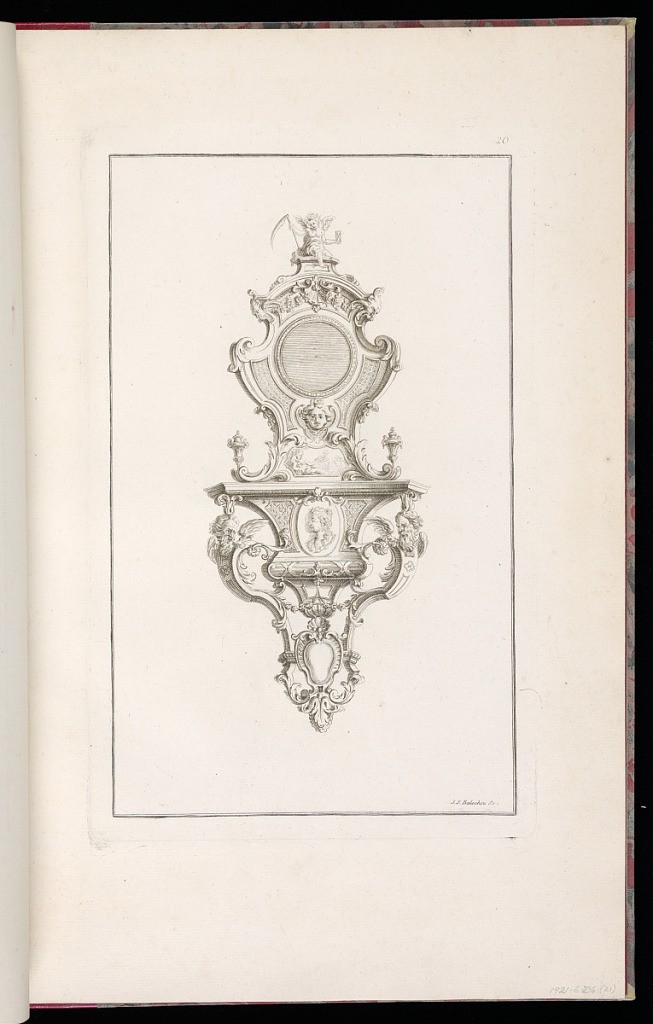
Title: Design for a Cartel Clock Case
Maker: Thomas Lainé, French, 1682 – 1739
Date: late 18th century
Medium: Etching on laid paper
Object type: Print
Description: A printed sheet from a series of thirty designs for moldings, carved frames, doors, chimneys, and liturgical objects. A design for a cartel or wall clock case decorated with allegorical and mythological figures and mascarons, including the personification of time, and the head of Apollo, herms, urns, a cartouche, fleurons, shells, acanthus leaves, c-scrolls, flowers, garlands, fretwork, rosettes, an margent and gadroon ornament and motifs. The plate is signed and numbered.